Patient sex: F
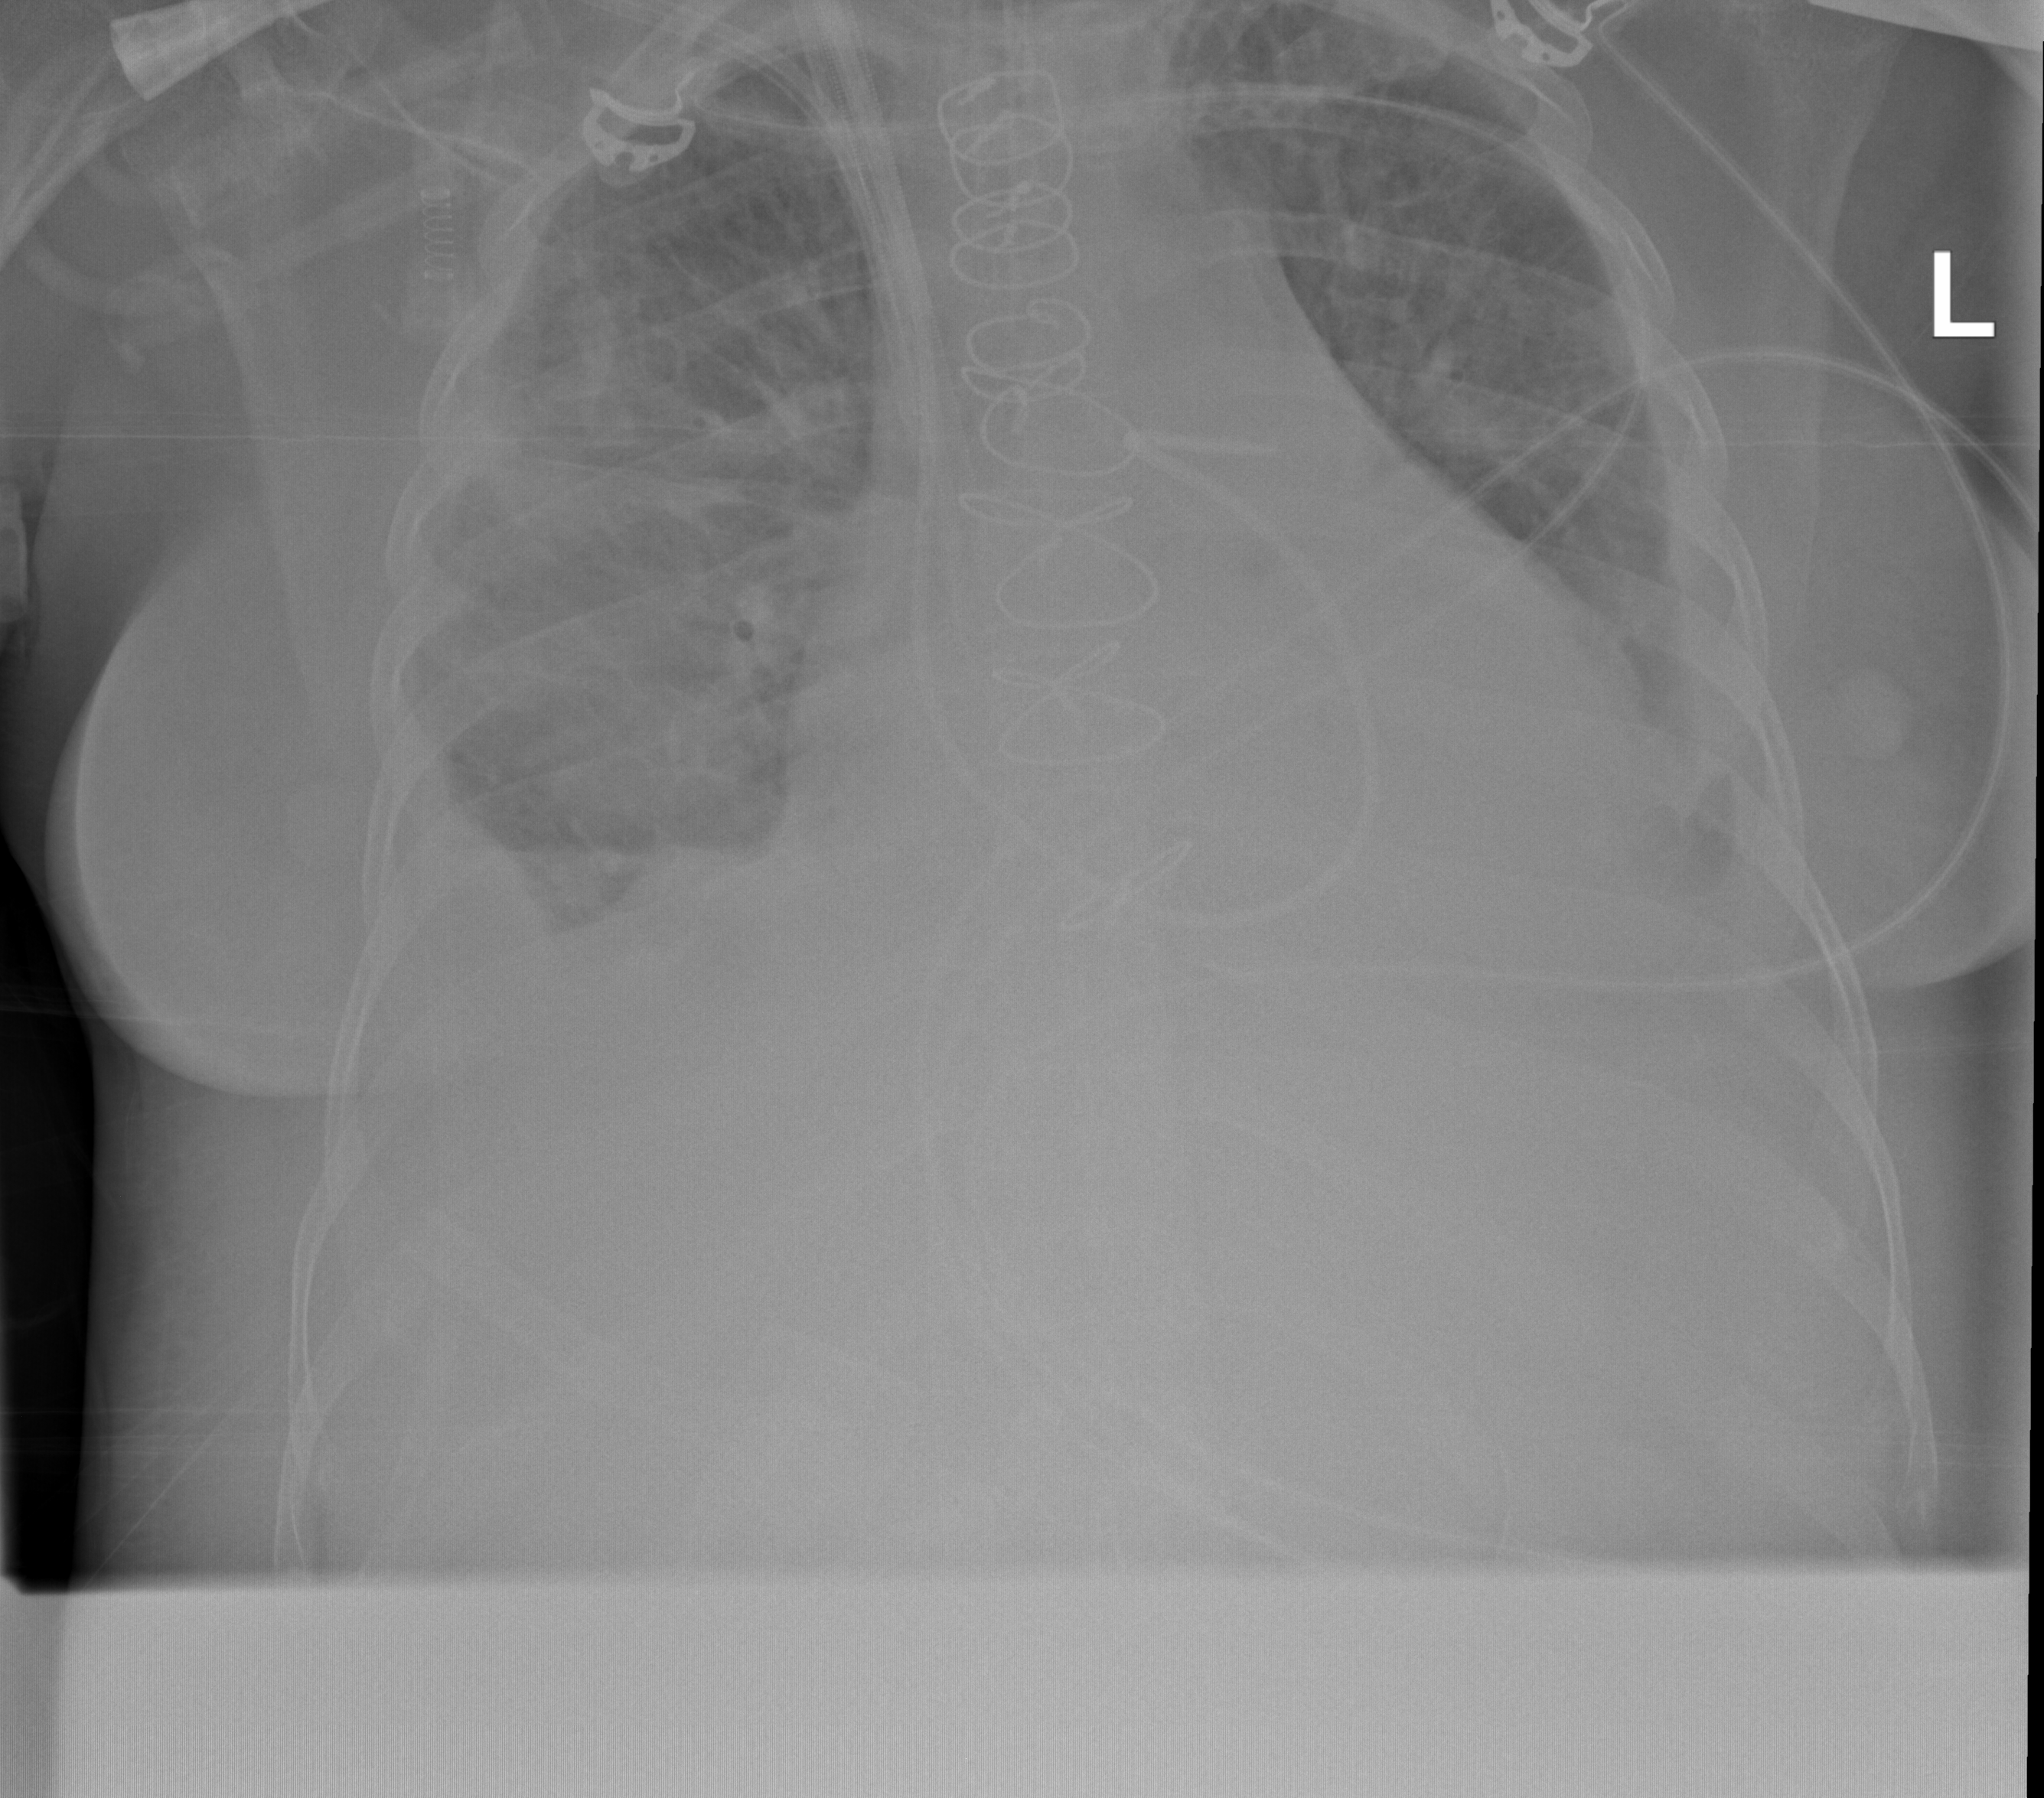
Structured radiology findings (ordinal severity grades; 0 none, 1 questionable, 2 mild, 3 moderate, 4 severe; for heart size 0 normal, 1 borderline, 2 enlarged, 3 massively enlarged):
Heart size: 2
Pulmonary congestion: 2
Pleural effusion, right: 3
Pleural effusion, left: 2
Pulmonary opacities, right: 2
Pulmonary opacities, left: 2
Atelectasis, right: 2
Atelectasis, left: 2